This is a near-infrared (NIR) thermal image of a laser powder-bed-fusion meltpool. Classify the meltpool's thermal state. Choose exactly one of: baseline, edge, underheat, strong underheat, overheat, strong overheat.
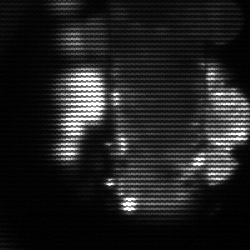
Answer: strong underheat